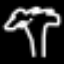
Label: palm tree